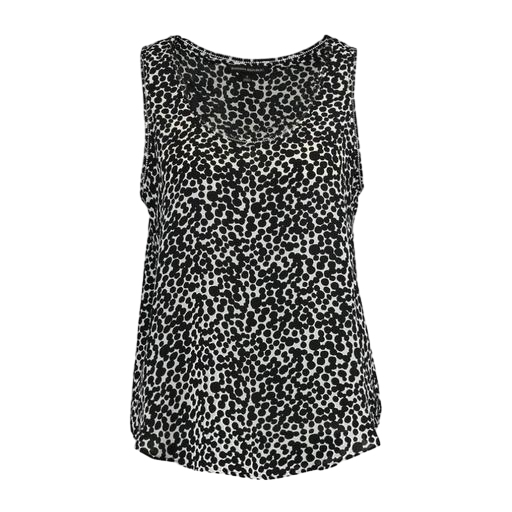
black leopard print tank, black and white patterned tank top, black patterned tank top, white background